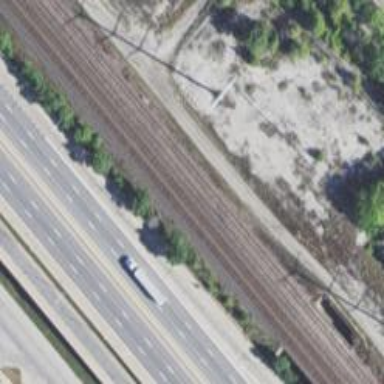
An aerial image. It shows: Railway siding with rails.